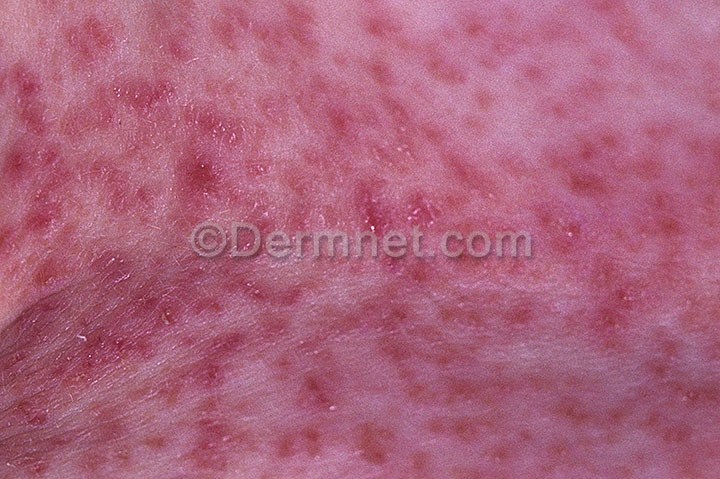
Disease: Bullous Disease Photos